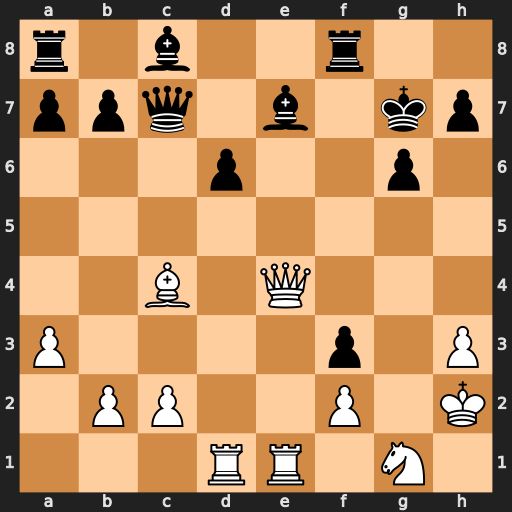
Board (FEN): r1b2r2/ppq1b1kp/3p2p1/8/2B1Q3/P4p1P/1PP2P1K/3RR1N1
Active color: w
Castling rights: -
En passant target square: -
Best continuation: Qxe7+ Qxe7 Rxe7+